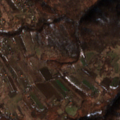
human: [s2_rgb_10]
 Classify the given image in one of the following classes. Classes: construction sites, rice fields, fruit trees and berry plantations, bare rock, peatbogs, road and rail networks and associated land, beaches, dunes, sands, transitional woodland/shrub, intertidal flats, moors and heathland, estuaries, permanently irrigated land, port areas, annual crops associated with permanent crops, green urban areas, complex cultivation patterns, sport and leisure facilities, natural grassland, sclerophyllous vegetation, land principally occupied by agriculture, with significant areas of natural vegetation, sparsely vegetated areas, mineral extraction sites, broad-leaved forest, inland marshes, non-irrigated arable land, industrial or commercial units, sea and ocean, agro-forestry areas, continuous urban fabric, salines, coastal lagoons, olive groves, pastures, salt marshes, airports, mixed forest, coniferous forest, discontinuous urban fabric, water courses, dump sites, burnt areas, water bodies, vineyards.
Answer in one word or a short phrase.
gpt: pastures, complex cultivation patterns, land principally occupied by agriculture, with significant areas of natural vegetation, broad-leaved forest